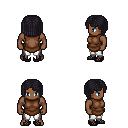
a pixel art fantasy rpg character, male body template, human, dark skin, brown tunic, white pants, raven pageboy hairstyle, ghillies, four views (front, back, left, right), 2x2 character sprite sheet, small pixel art, hard edges, no anti-aliasing